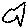
Label: fish